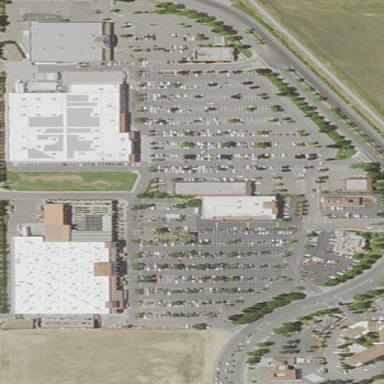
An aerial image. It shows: Retail area.